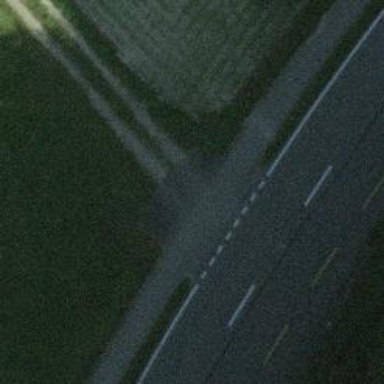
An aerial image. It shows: Dirt track road.